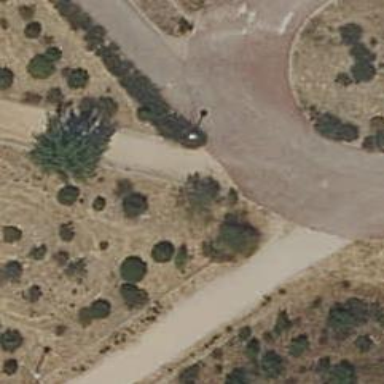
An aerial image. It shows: Dirt footway.